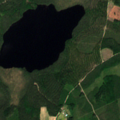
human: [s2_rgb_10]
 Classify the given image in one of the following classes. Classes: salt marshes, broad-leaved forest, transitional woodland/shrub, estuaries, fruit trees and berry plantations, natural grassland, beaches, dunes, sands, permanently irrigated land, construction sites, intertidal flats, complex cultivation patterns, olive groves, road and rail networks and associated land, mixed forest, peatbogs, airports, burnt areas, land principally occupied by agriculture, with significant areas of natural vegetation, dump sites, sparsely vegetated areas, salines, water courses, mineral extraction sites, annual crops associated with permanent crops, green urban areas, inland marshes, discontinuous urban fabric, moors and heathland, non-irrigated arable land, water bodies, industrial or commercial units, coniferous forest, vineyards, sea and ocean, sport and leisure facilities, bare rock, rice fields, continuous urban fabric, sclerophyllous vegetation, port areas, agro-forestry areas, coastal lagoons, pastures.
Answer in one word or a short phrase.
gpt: coniferous forest, mixed forest, water bodies